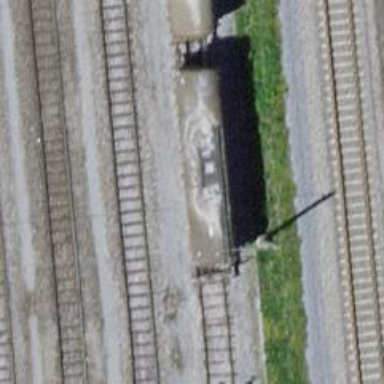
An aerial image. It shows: Railway track with contact line for electrification.